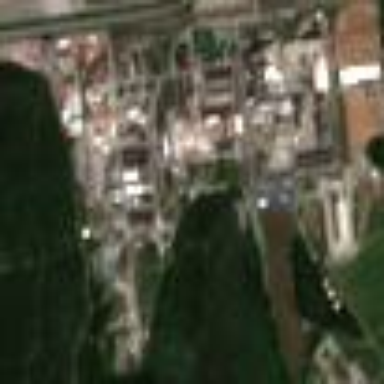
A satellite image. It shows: Industrial area.